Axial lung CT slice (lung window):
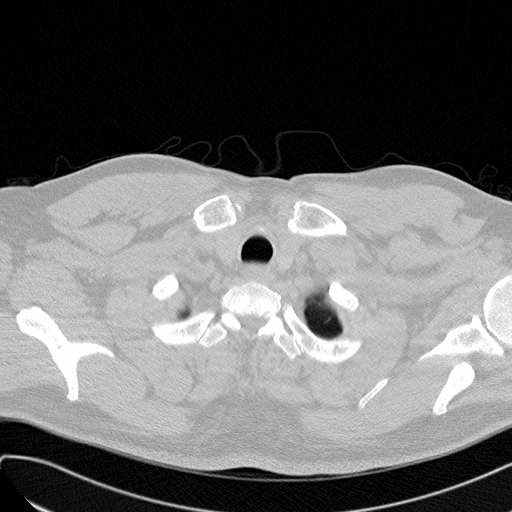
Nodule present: no